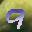
Label: 9